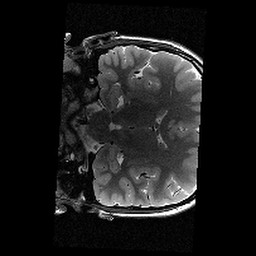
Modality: T2w
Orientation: coronal
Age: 11
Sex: female
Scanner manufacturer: siemens
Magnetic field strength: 3 T
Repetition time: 9.23 s
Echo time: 0.067 s